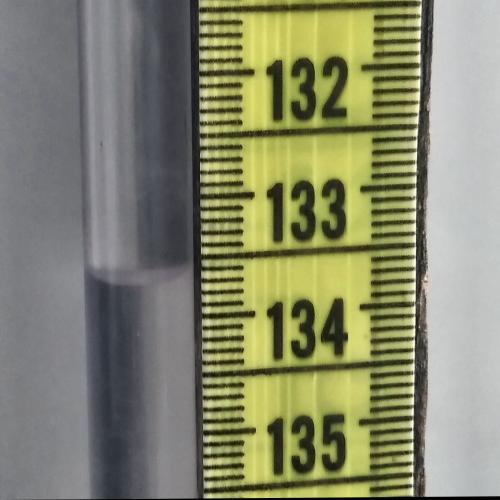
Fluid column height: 133.7 cm